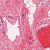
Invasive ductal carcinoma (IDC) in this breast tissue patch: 0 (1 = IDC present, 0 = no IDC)